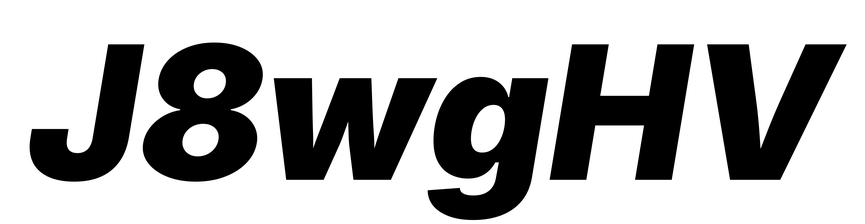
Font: Inter-Italic_Black_Italic